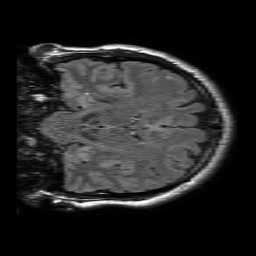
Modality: FLAIR
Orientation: coronal
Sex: male
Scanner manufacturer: philips
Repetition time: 11 s
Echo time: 0.125 s